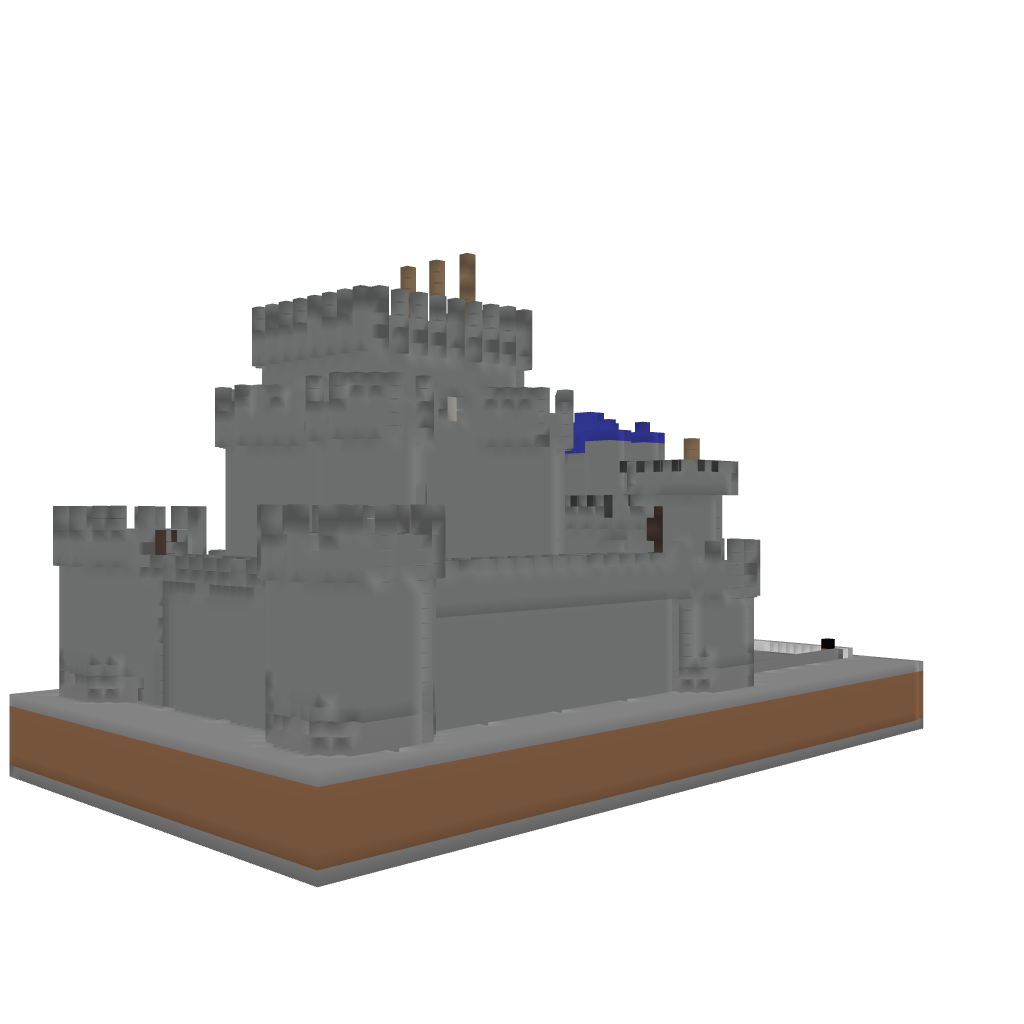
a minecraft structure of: Butron castle schematic